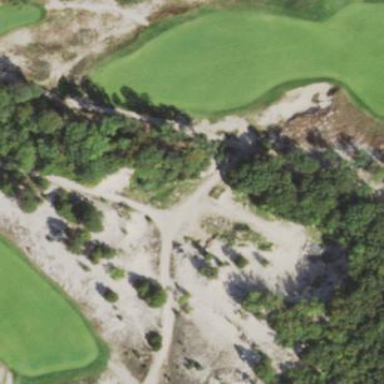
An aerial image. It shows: Sand bunker on golf course.